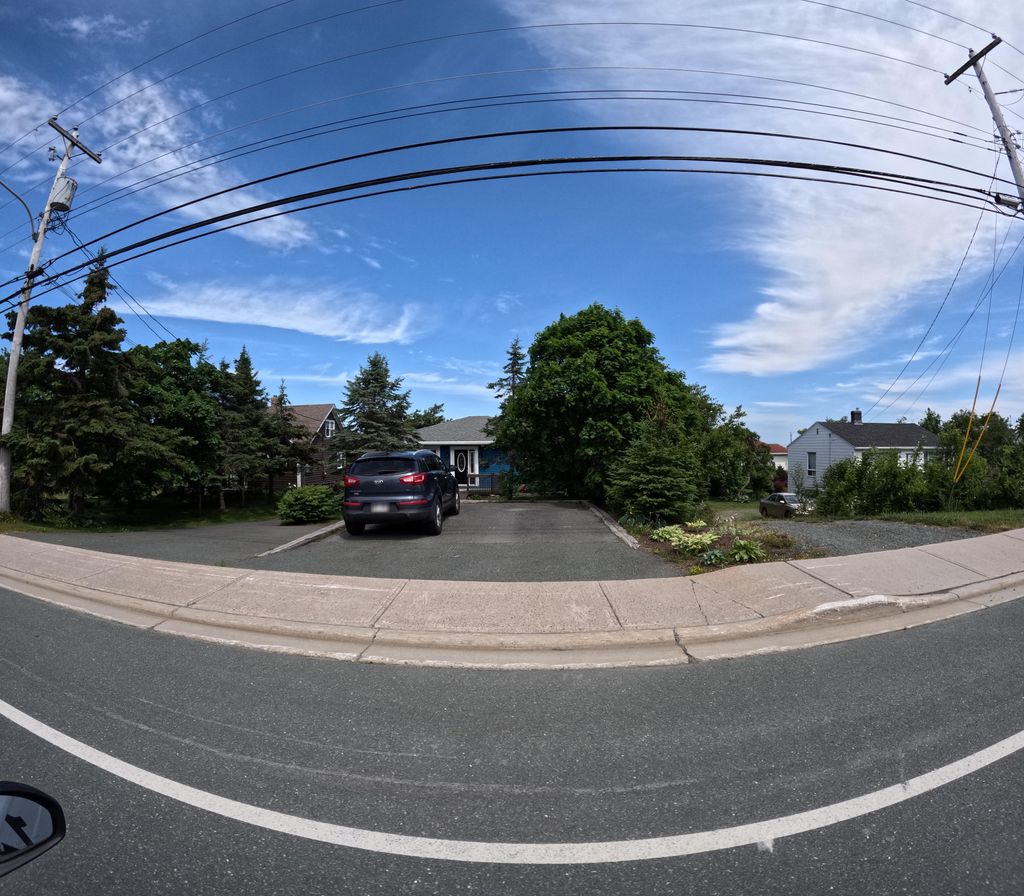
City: st_johns